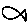
Label: fish